Question: I have done this several times before.But can't figure out why it's happening right now.My $_POST['user'] field which is intended to get selection data from drop down list is unfortunately not working.It remains undefined.It will be great if someone take the trouble and identify the mistakes i have done
'''
<?php
if(isset($_POST['text']) && isset($_POST['user'])){
$text=$_POST['text'];
$selected=$_POST['user'];
echo $selected;
echo $text;
}
?>
<form method="post" action="<?php echo $_SERVER['PHP_SELF'] ?>" >
<input type='text' name='text'>
<select name="users" id="users" name='user' />
<option value="test" style="color:#ccc;">Select user</option>
<option value="user1">1</option>
<option value="user2">2</option>
<option value="user3">3</option>
</select>
<input type='submit' value='submit' name='submit'>
</form>
'''
EDITS:
after submitting with a different name attribute in select tag and in $_POST[] it is supposed to show an error.But it is showing nothing.see this image from my browser after submitting

'''
<?php
error_reporting(E_ALL);
ini_set('display_errors', 1);
if(isset($_POST['text']) && isset($_POST['users'])){
$text=$_POST['text'];
$selected=$_POST['users'];
echo $selected;
echo $text;
}
?>
<form method="post" action="<?php echo $_SERVER['PHP_SELF'] ?>" >
<input type='text' name='text'>
<select id="users" name='user' />
<option value="test" style="color:#ccc;">Select user</option>
<option value="user1">1</option>
<option value="user2">2</option>
<option value="user3">3</option>
</select>
<input type='submit' value='submit' name='submit'>
</form>
'''
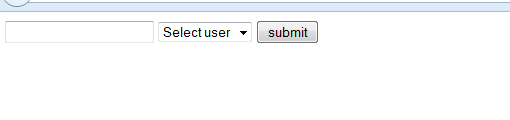
Answer: , you're repeating the "name" attribute in 'name="users" id="users" name='user''.
Remove 'name="users"' since you are referencing '$_POST['user']'
>
There sure is. Add <URL> right after your opening '<?php' tag
'error_reporting(E_ALL); ini_set('display_errors', 1);' which would have signaled the undefined index.
It didn't give any errors because your server isn't setup to throw errors by default.
Use the following, followed by the rest of your code.
'''
<?php
error_reporting(E_ALL);
ini_set('display_errors', 1);
// rest of your code
'''
Error reporting should only be done in staging, and never production.
---
Plus, as noted in comments:
> 'htmlspecialchars()'
---
The reason why it's not throwing errors is that even if the name attributes are non-existant, it's what you check in the POST variables that will trigger the error. For example '$text=$_POST['text'];' will be OK, but '$text=$_POST['texts'];' will trigger an error.
The conditional statement also plays a role.
Since you have a matching POST for 'users' in the conditional statement
'''
if(isset($_POST['text']) && isset($_POST['users']))
'''
and '$selected=$_POST['users'];' will not throw an error.
If the conditional statement were different
'''
if(isset($_POST['text']) && isset($_POST['user']))
'''
then it will throw an error if using 'isset($_POST['user'])' along with '$selected=$_POST['users'];' instead of '$selected=$_POST['user'];' since it's being assigned and trying to match the conditional statement.